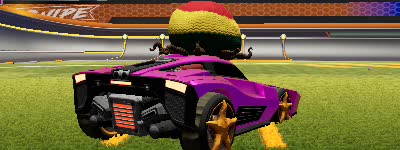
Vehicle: breakout